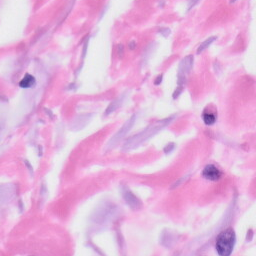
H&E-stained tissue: Skin